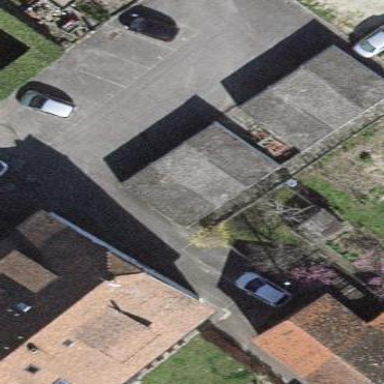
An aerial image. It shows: Group of garages.